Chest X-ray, AP view. Patient: 47 years old, sex F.
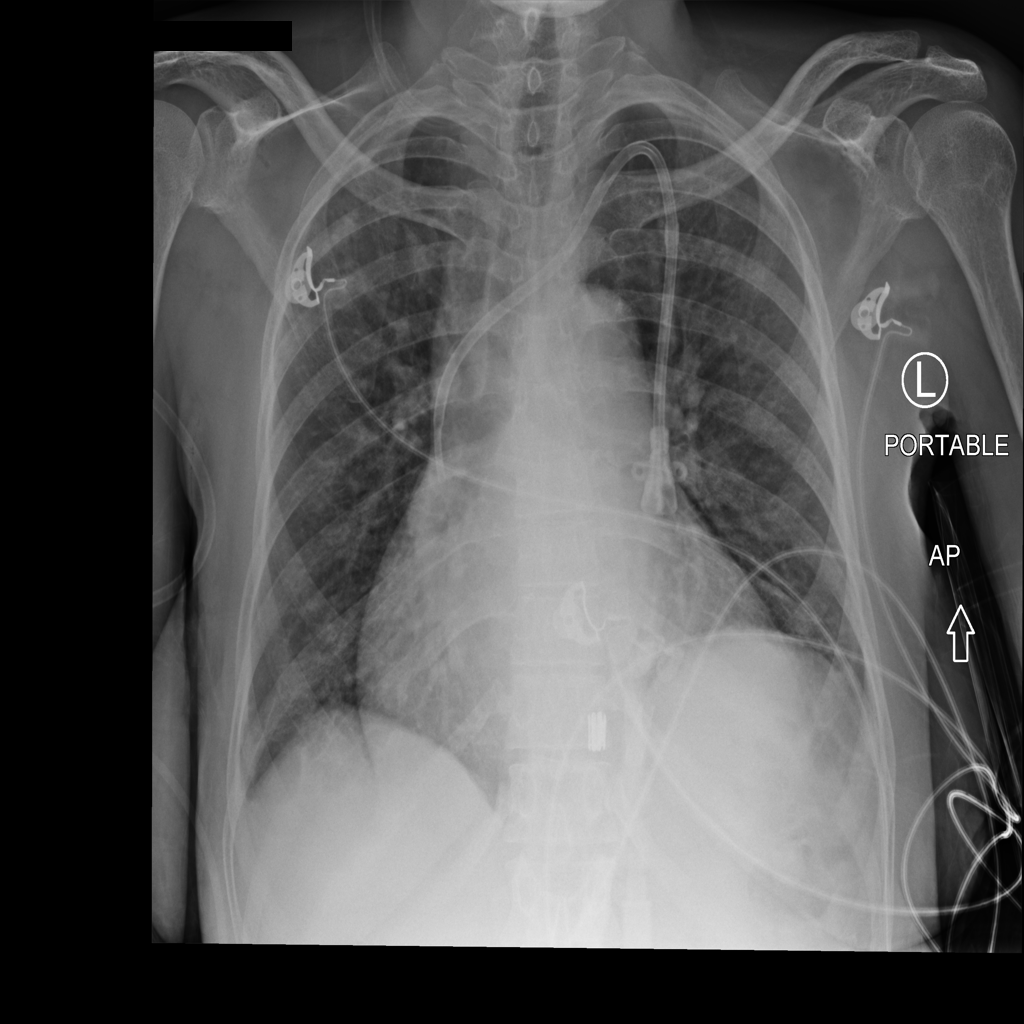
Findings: Cardiomegaly, Effusion